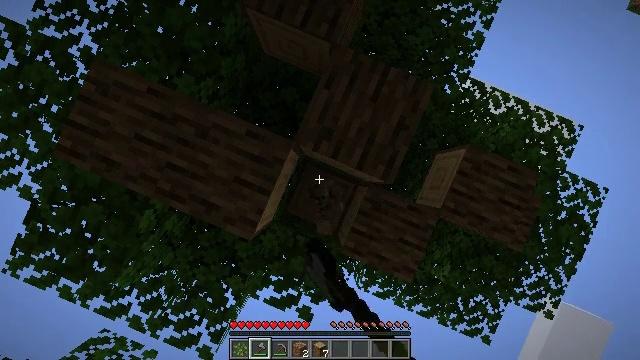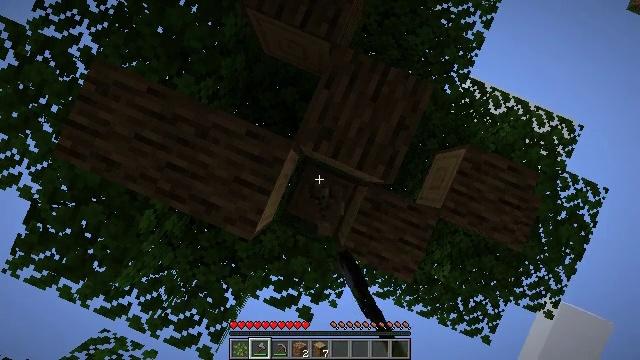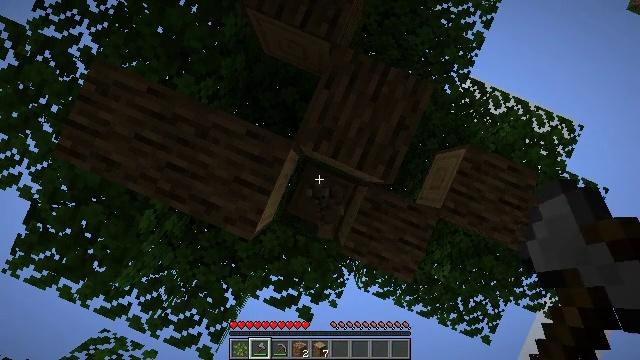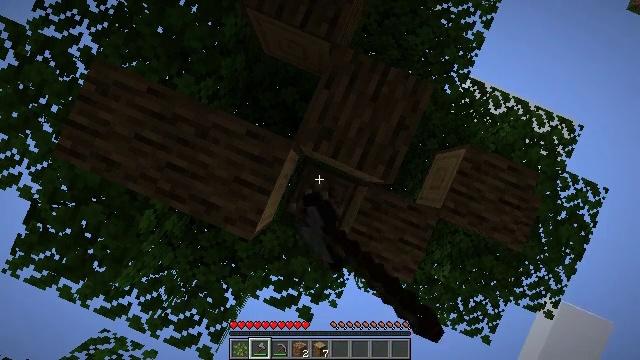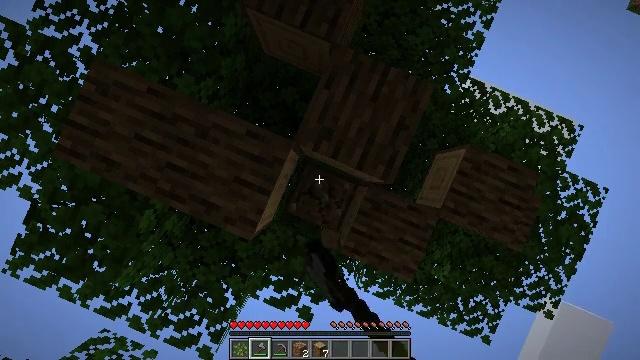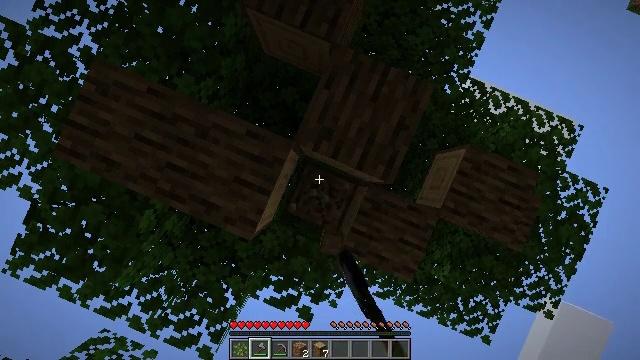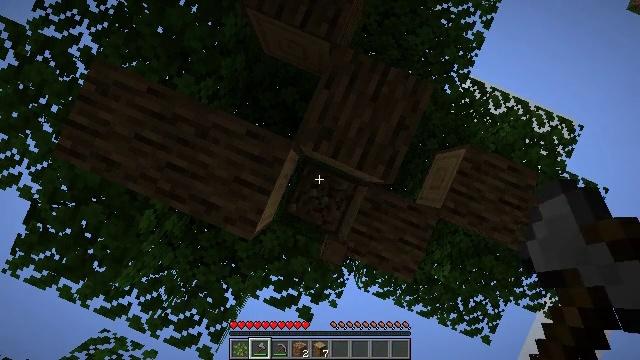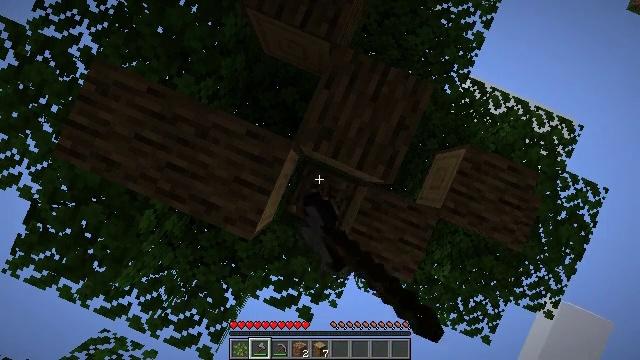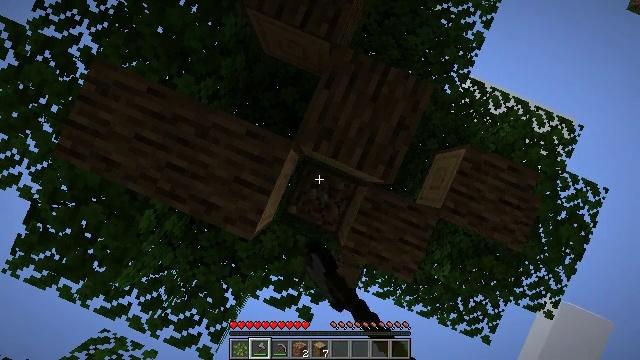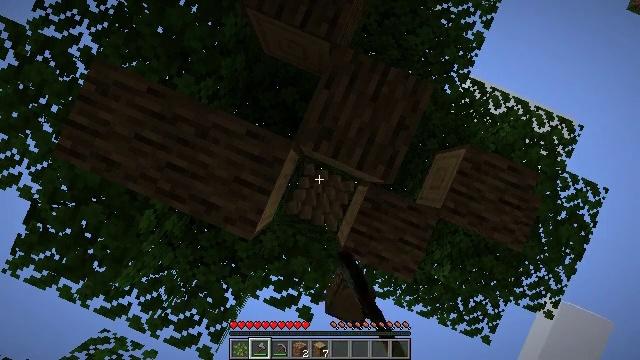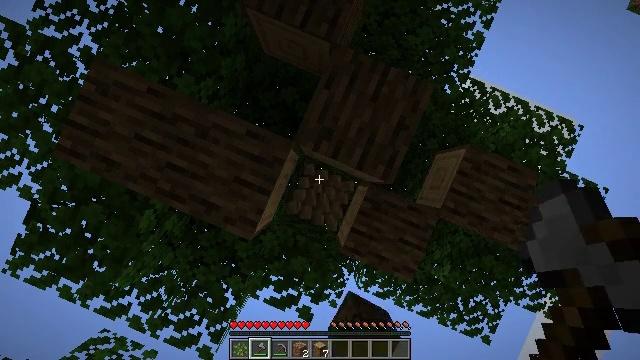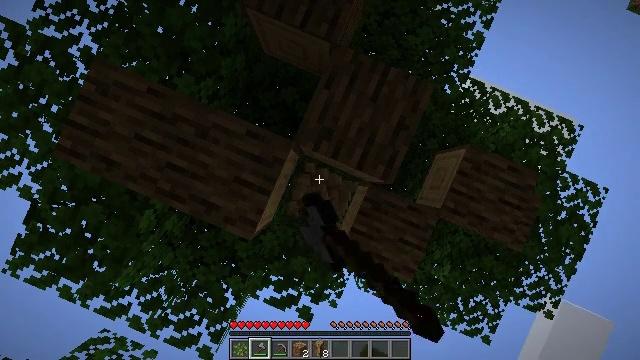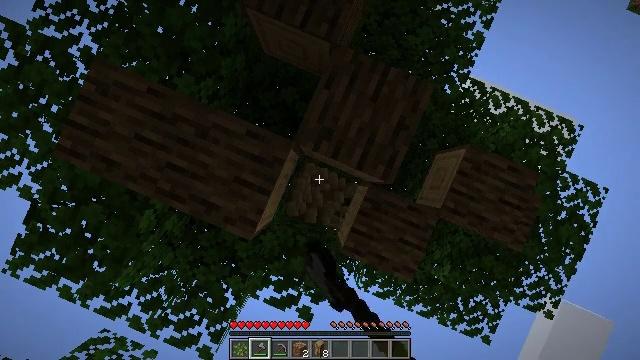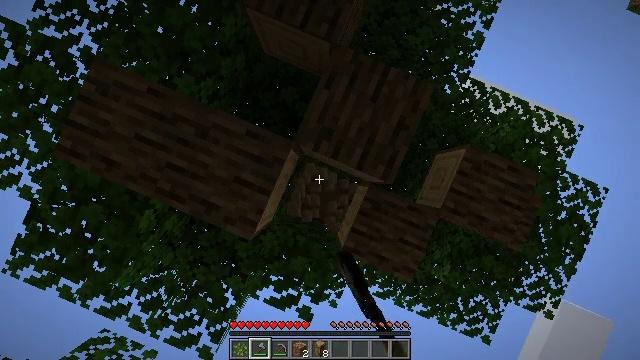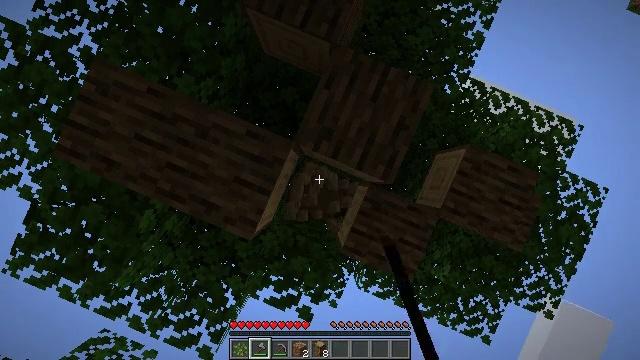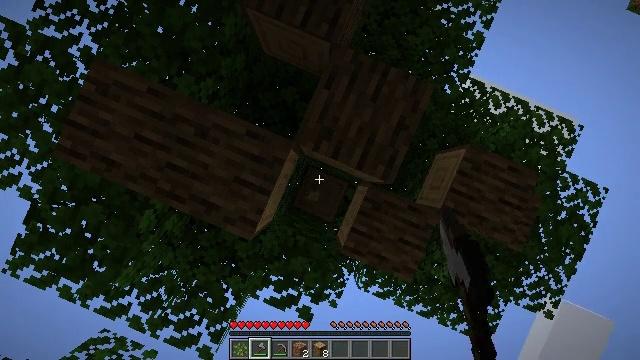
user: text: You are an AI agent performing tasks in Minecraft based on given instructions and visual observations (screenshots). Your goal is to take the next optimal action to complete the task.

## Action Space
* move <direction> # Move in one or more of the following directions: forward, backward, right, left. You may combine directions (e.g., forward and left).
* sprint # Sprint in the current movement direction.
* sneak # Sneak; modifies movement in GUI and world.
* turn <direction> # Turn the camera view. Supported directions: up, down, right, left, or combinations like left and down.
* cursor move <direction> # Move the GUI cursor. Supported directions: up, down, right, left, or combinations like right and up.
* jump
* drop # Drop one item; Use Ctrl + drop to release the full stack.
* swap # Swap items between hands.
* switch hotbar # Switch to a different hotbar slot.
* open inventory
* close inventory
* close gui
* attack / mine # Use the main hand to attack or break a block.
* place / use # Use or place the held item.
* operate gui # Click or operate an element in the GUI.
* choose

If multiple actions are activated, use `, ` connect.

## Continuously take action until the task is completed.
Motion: motion action
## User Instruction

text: Remove oak leaves from branches.
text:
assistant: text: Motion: attack / mine
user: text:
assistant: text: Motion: attack / mine
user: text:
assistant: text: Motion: attack / mine
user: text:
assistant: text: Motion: attack / mine
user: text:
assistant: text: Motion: attack / mine
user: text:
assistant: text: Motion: attack / mine
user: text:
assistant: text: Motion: attack / mine
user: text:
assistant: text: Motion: attack / mine
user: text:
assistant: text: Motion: attack / mine
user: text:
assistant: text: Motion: attack / mine
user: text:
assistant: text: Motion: attack / mine
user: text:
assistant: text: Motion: attack / mine
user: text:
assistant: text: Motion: attack / mine
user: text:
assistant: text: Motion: attack / mine
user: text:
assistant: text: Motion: attack / mine
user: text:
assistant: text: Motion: attack / mine
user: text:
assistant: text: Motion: attack / mine
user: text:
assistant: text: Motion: attack / mine
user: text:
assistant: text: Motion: attack / mine
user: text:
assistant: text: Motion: attack / mine
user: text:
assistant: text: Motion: attack / mine
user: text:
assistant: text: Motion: attack / mine
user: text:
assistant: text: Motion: attack / mine
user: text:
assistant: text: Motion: attack / mine
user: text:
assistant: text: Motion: attack / mine
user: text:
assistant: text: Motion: attack / mine
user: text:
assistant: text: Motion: attack / mine
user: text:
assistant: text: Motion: attack / mine
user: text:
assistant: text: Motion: attack / mine
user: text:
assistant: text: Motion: attack / mine